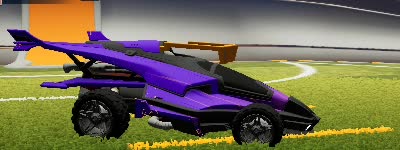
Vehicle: aftershock